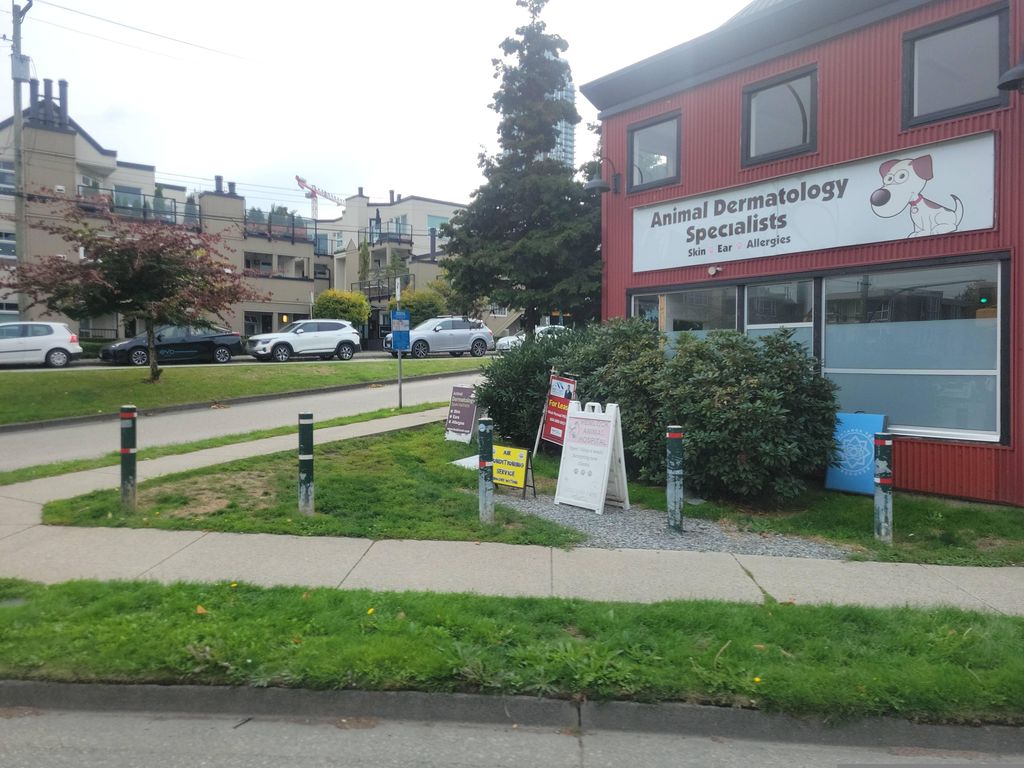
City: vancouver